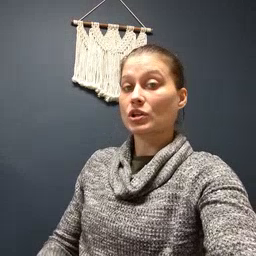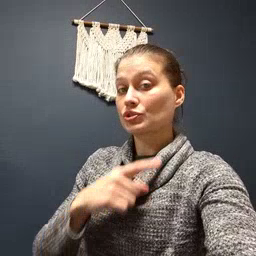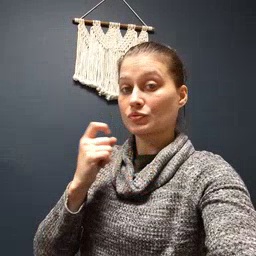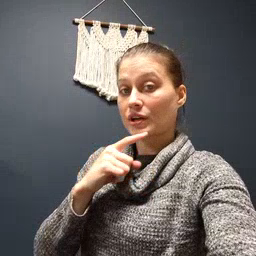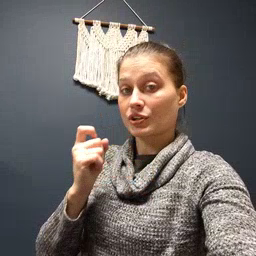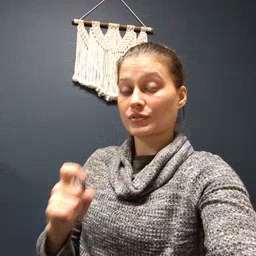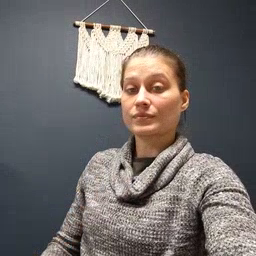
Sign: dryer